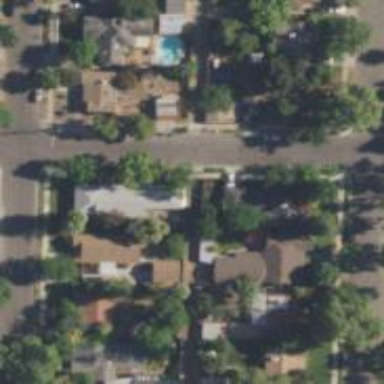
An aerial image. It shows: Alleyway designated as service road.